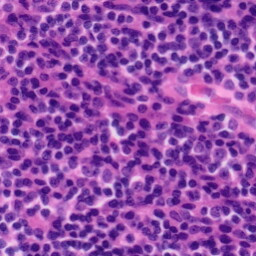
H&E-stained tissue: Tonsil